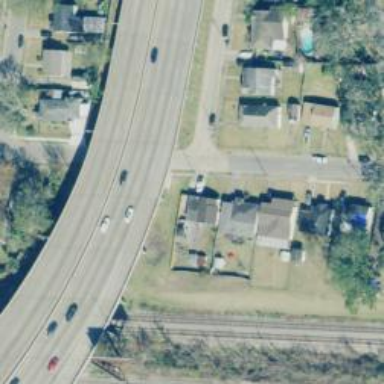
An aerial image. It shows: Bridge crossing over highway trunk expressway.